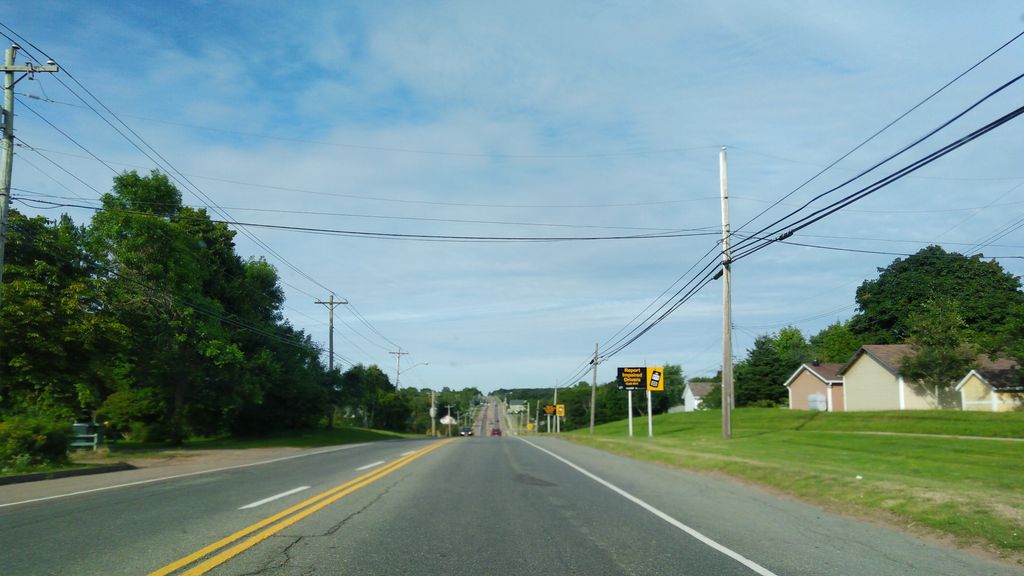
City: charlottetown